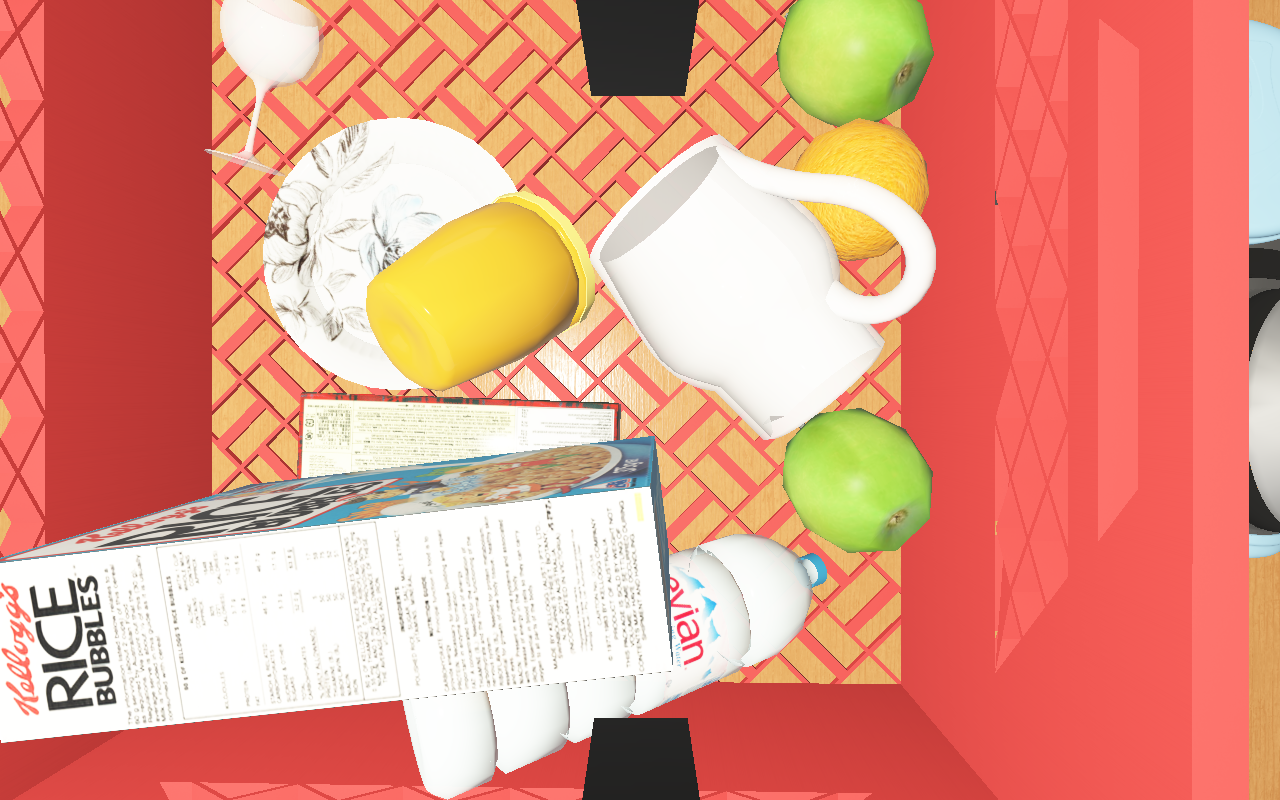
Objects in the scene:
carafe
water bottle
apple
apple
orange
orange
plate
glass
wineglass
jam jar
biscuit box